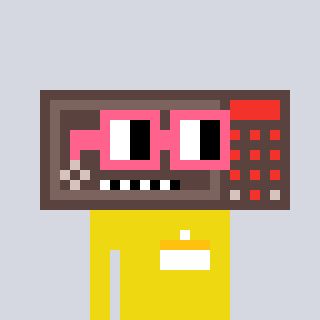
a pixel art character with square pink glasses, a wallsafe-shaped head and a yellow-colored body on a cool background